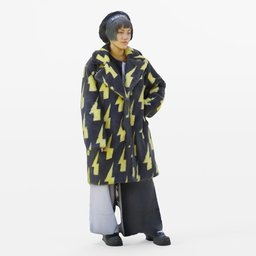
Label: people